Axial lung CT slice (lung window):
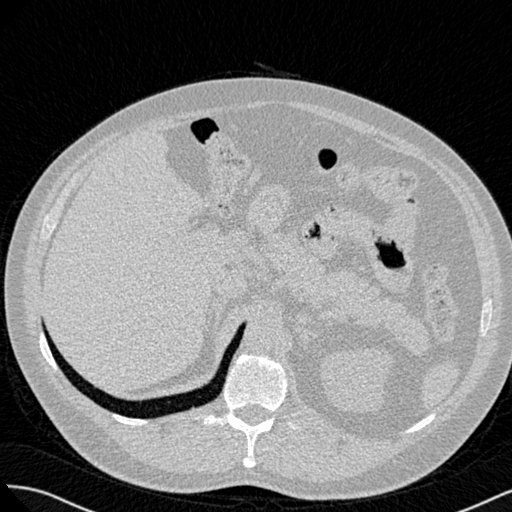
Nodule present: no